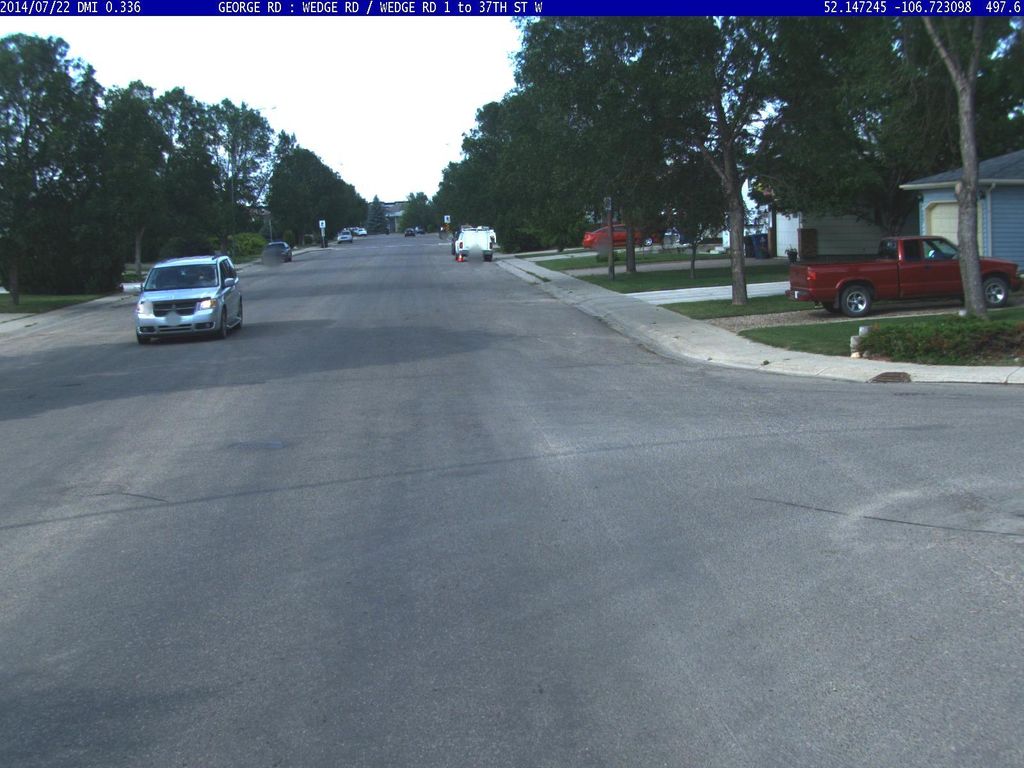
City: saskatoon